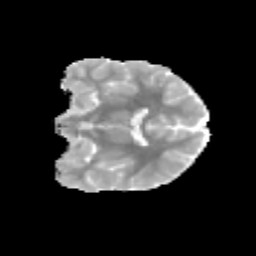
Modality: MD
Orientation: coronal
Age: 11
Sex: male
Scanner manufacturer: siemens
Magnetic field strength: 3 T
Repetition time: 3.8 s
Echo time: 0.07 s